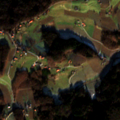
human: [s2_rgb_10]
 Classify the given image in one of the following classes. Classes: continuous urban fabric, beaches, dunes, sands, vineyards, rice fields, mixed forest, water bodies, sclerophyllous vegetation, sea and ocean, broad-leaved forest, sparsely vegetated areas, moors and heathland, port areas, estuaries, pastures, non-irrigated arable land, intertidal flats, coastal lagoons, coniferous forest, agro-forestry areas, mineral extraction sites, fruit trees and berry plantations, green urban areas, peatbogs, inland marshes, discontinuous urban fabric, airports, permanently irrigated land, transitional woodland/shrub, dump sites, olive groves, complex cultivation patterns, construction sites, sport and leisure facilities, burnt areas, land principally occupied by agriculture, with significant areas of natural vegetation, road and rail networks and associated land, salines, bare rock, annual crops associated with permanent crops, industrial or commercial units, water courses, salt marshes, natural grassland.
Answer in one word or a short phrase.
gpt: non-irrigated arable land, complex cultivation patterns, land principally occupied by agriculture, with significant areas of natural vegetation, broad-leaved forest, mixed forest